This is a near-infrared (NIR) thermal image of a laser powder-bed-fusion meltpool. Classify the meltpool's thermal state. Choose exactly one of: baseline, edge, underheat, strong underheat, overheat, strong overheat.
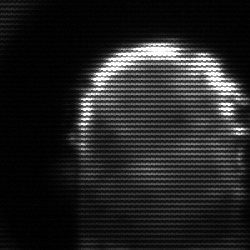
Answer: baseline